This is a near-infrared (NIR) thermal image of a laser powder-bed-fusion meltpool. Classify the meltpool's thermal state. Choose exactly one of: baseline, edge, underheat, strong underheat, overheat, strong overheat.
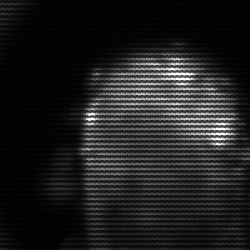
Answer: baseline